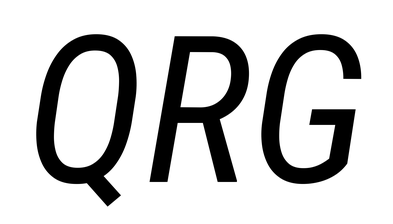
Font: Roboto-Italic_Condensed_Italic